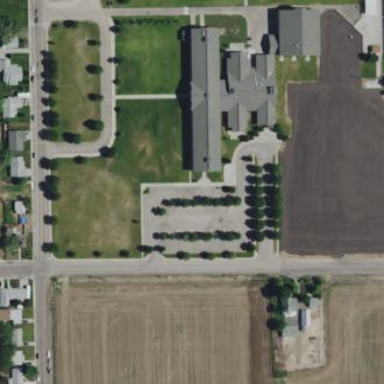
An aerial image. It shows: School building.